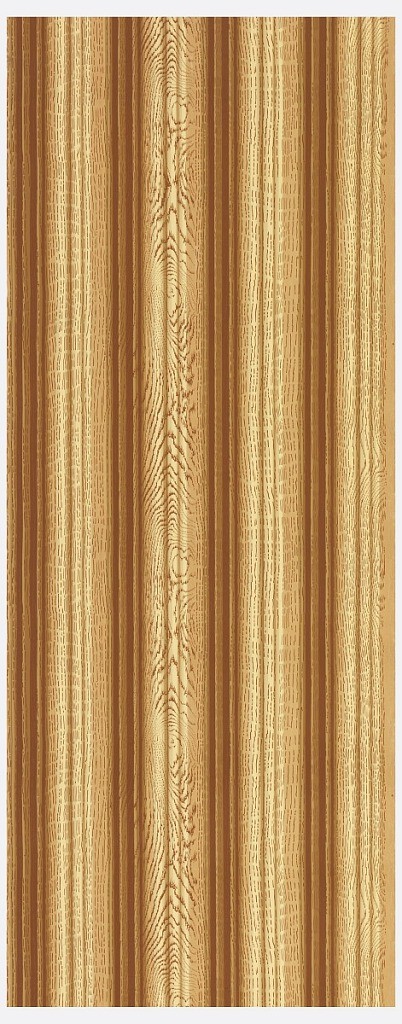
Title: Sidewall
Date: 1875–1906
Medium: Block printed on paper
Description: Wood grain pattern, with dark and light stripes running vertically.